Interaction volume radius: 10 \u00c5
Interaction volume height: 25 \u00c5
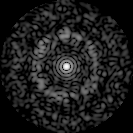
Disorder parameter: 0.7852